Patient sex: M
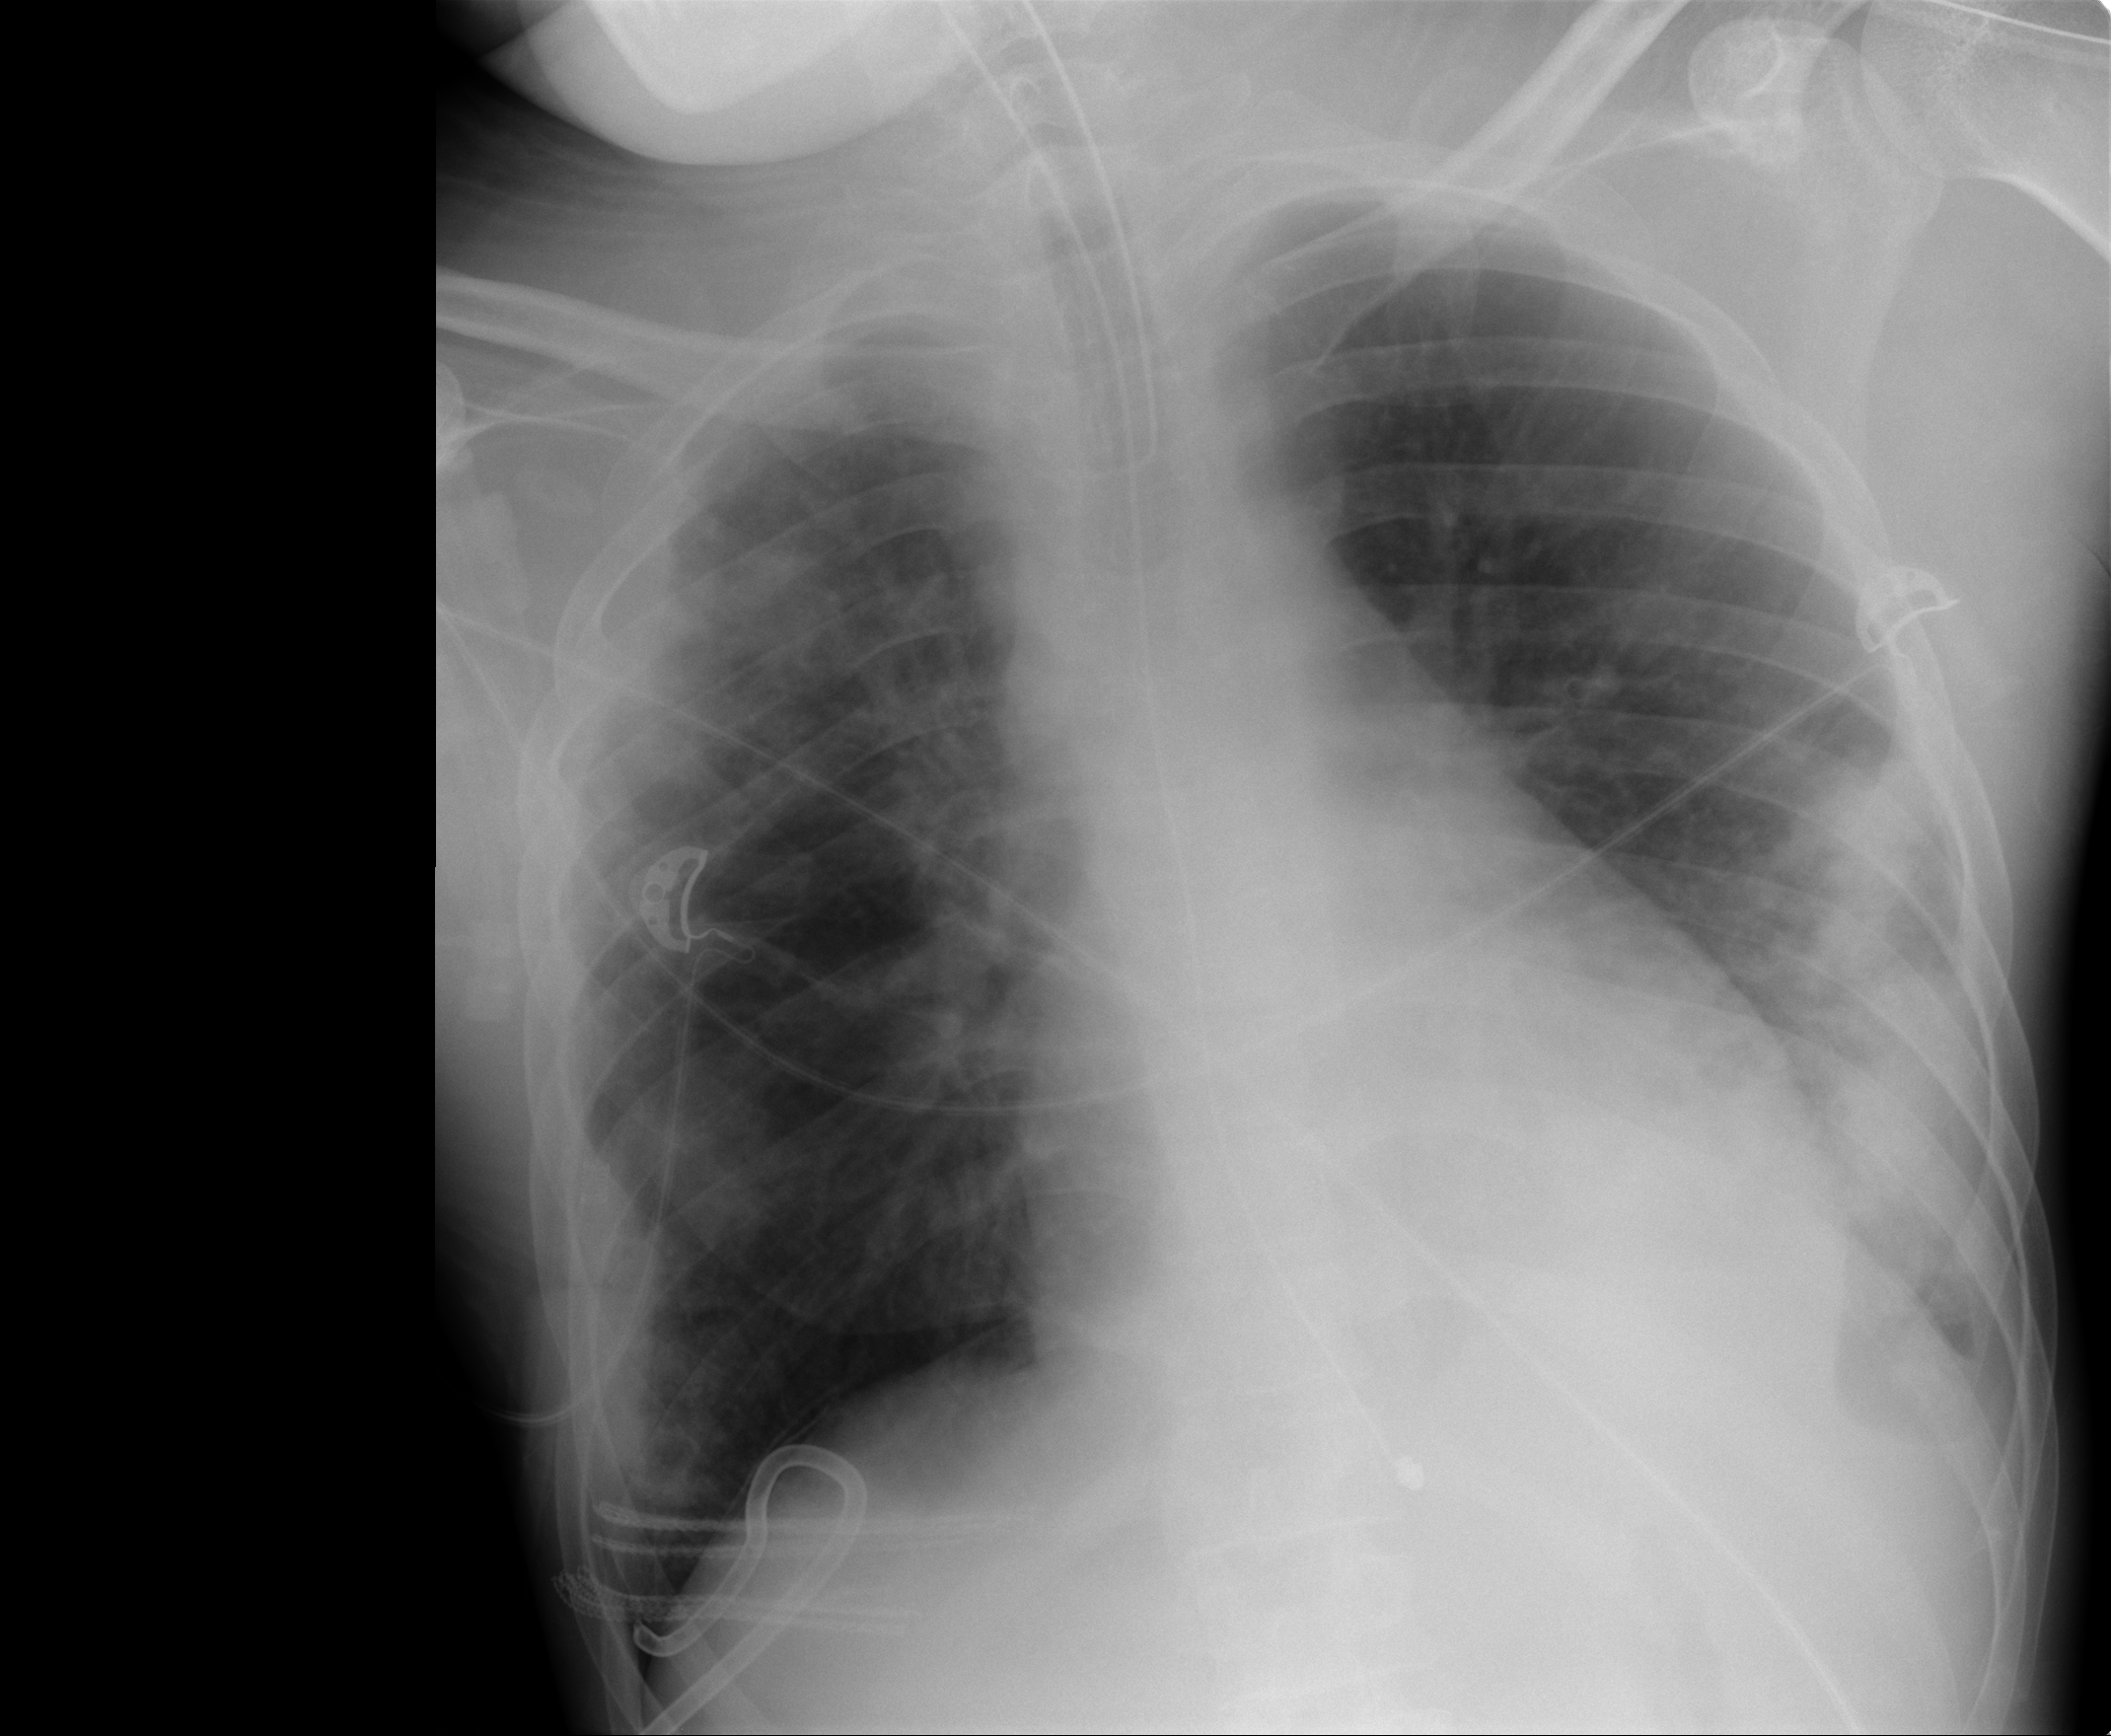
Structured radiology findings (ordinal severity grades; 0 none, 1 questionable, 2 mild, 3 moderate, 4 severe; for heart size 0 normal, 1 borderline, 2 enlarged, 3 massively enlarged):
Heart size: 1
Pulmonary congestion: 2
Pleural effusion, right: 2
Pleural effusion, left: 2
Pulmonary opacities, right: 2
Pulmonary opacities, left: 3
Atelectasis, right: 2
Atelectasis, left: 3